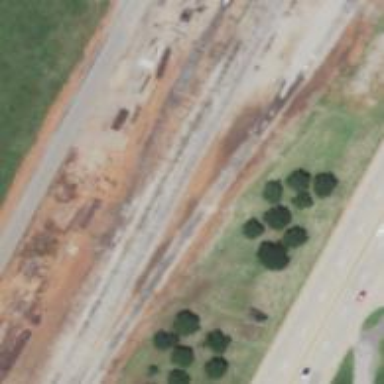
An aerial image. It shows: Rail spur service.